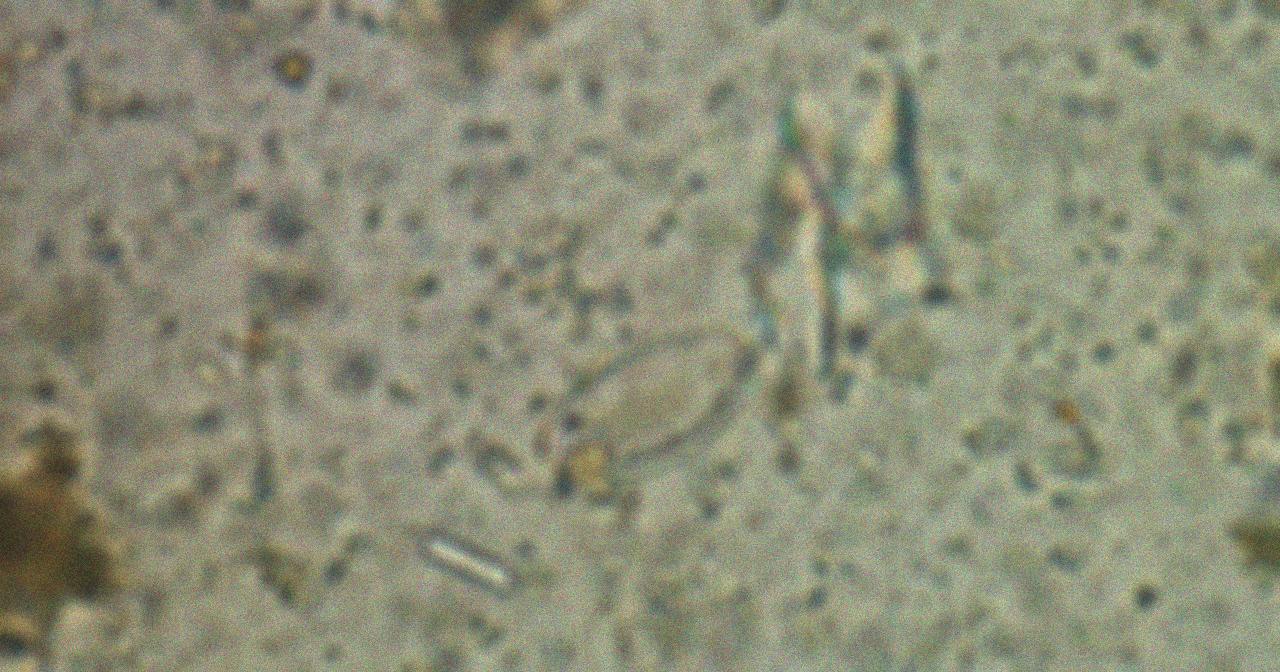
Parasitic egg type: Enterobius vermicularis